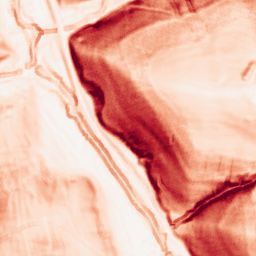
Category: morphological
Decomposition family: morphological_gradient
Decomposition parameters: size: 5
shape: square
Upsampling method: edge_directed
Upsampling parameters: scale: 2
Upsampling scale: 2